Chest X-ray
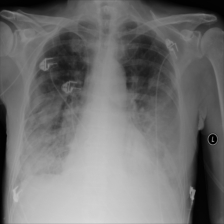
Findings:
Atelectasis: negative
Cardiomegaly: negative
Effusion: negative
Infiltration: negative
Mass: positive
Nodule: negative
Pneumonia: negative
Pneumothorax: negative
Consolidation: positive
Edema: negative
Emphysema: negative
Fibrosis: negative
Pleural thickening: negative
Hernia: negative